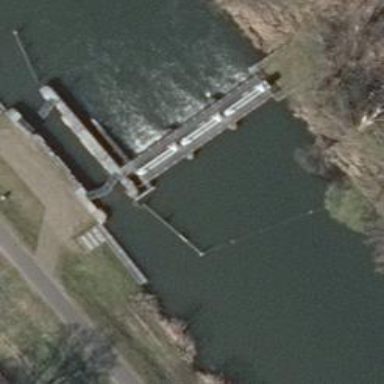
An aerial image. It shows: Weir along the waterway.